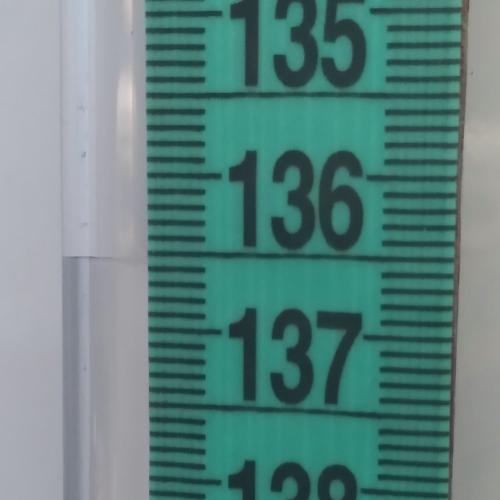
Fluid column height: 136.6 cm